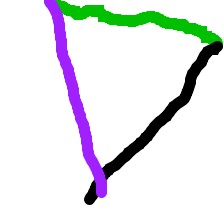
Shape: triangle